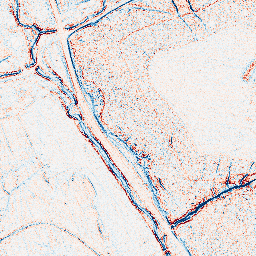
Category: edge_preserving
Decomposition family: anisotropic_diffusion
Decomposition parameters: iterations: 5
kappa: 30
gamma: 0.05
Upsampling method: regularized
Upsampling parameters: scale: 2
lambda_reg: 0.01
Upsampling scale: 2